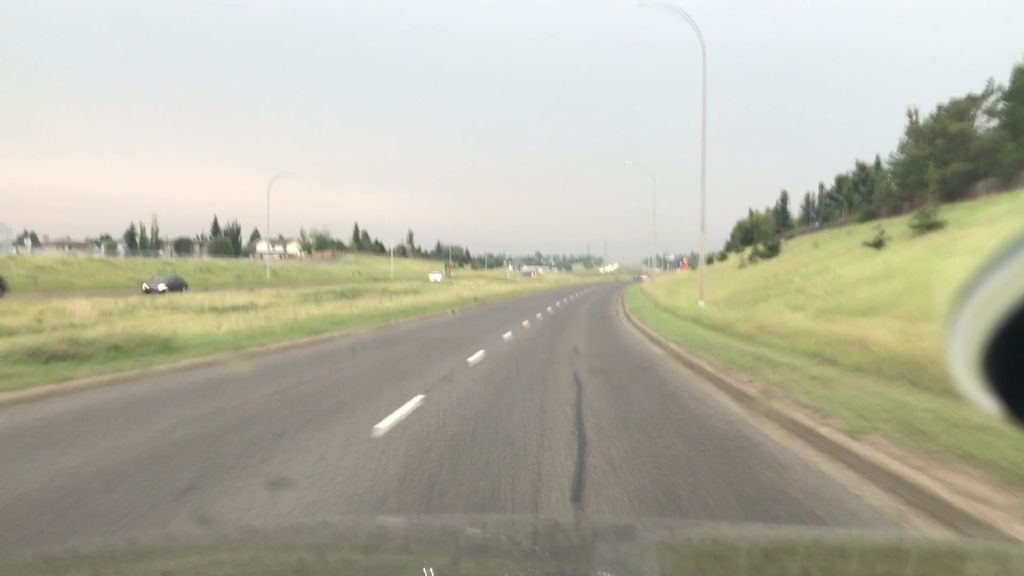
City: edmonton